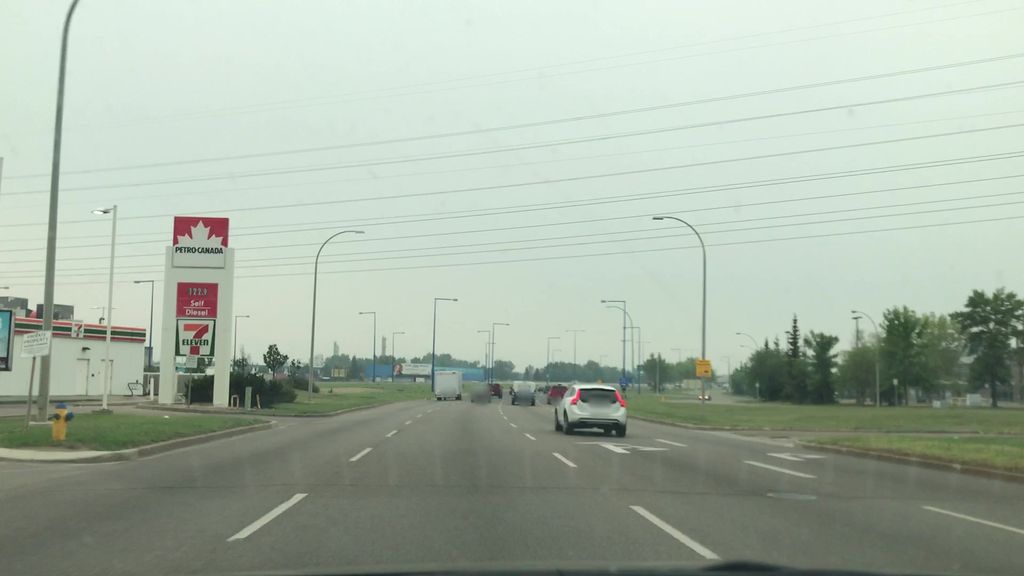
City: edmonton